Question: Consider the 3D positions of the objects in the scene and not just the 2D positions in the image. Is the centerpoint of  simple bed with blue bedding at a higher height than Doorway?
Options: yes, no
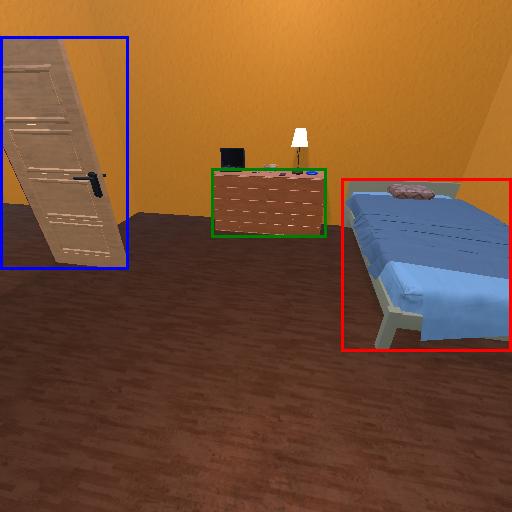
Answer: yes